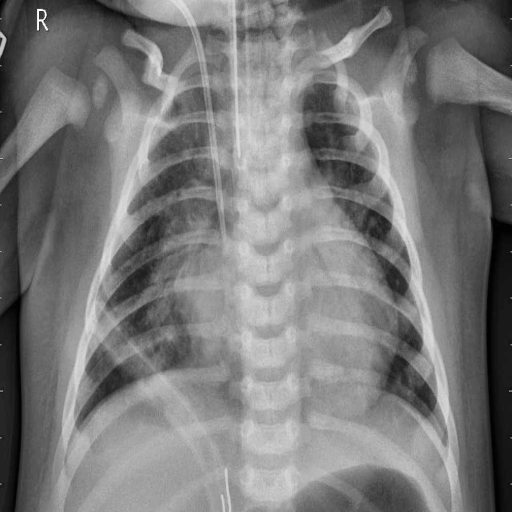
Finding: PNEUMONIA